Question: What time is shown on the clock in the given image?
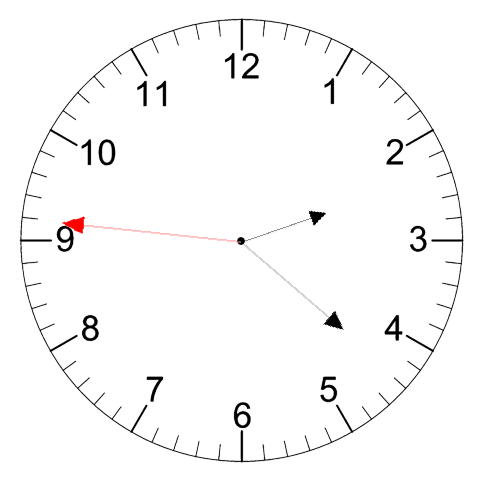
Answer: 02:21:46